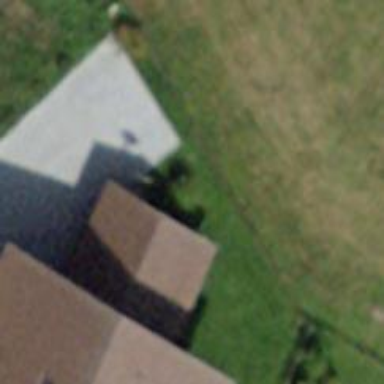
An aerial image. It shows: Garage.